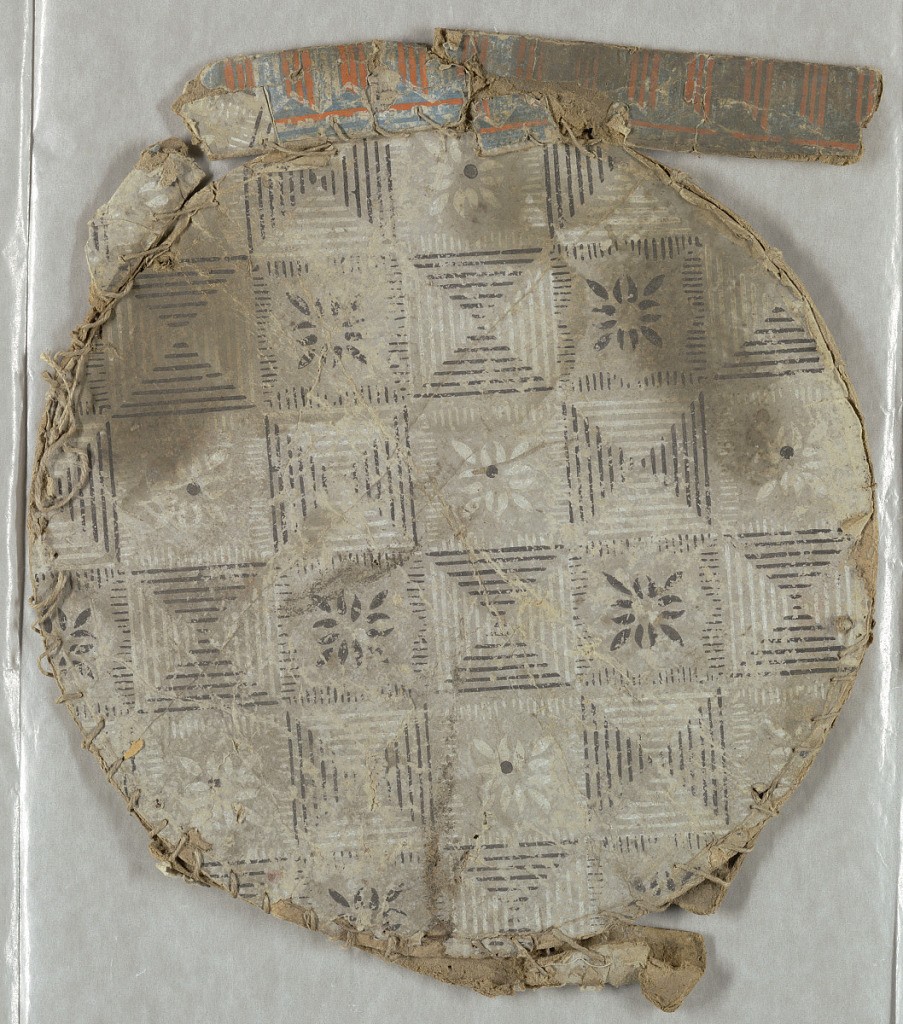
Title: Bandbox
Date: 1800–1850
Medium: Block-printed paper, pasteboard support
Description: Partial bandbox lid, the sides of which are broken in pieces but still attached. Printed in a bold black and white geometric pattern, resembling pyramids.